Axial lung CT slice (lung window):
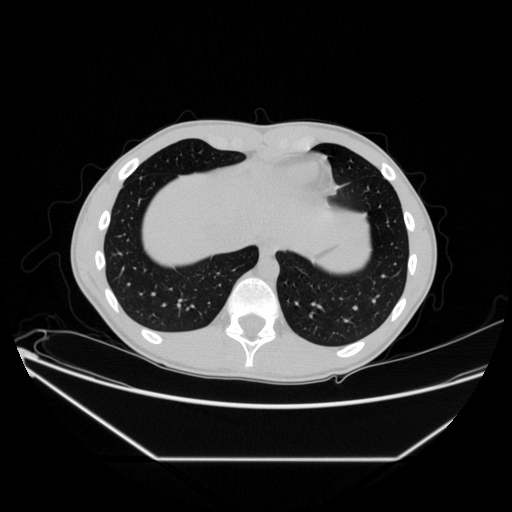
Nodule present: no